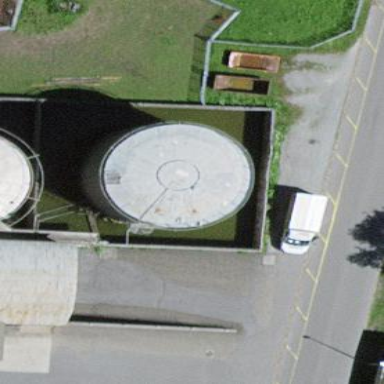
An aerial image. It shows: Building with storage tank.